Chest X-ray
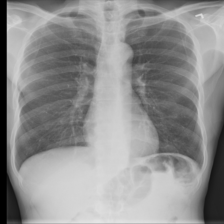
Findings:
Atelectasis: negative
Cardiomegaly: negative
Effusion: negative
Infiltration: negative
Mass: negative
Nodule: negative
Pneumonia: negative
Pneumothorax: negative
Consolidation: negative
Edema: negative
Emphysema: negative
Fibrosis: negative
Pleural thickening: negative
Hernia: negative